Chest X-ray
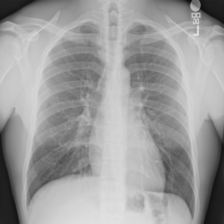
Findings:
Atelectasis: negative
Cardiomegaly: negative
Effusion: negative
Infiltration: negative
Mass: negative
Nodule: negative
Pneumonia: negative
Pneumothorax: negative
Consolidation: negative
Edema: negative
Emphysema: negative
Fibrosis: negative
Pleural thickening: negative
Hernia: negative